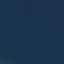
Label: SeaLake